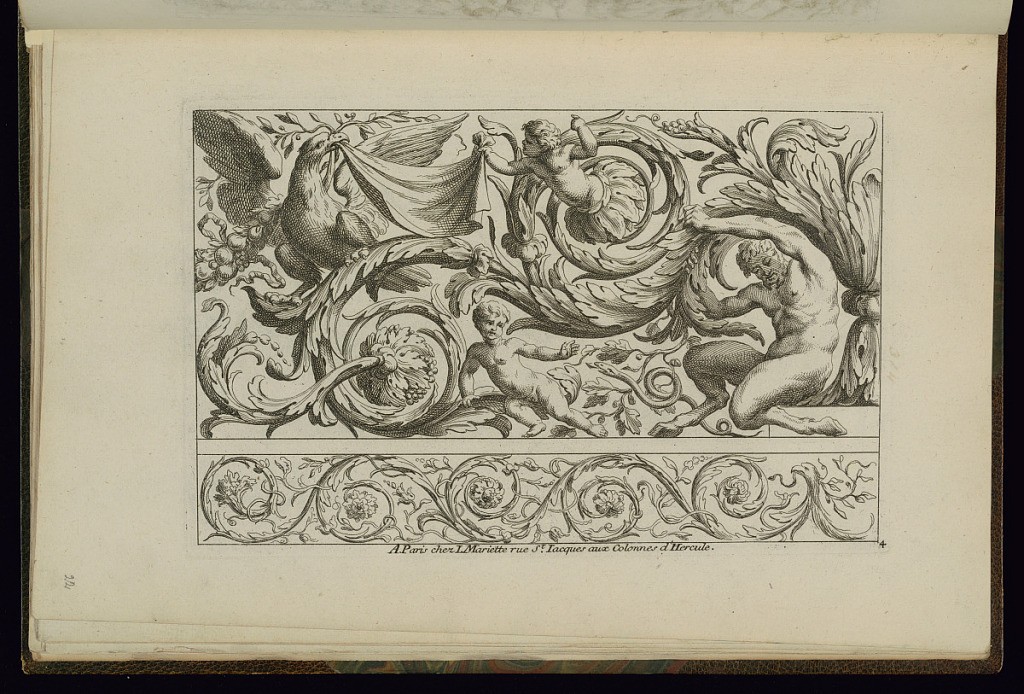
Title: Two Frieze Designs
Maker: Alexis Loir, French, 1640 - 1713
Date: ca.1660–1716
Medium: Etching on paper
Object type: Print
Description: Two horizontal frieze designs with foliate scrolls, scrolling leaves (rinceaux), putti, snakes, eagle, foliate branches, rosettes, fruit, and a faun. The plate is numbered.